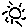
Label: sun